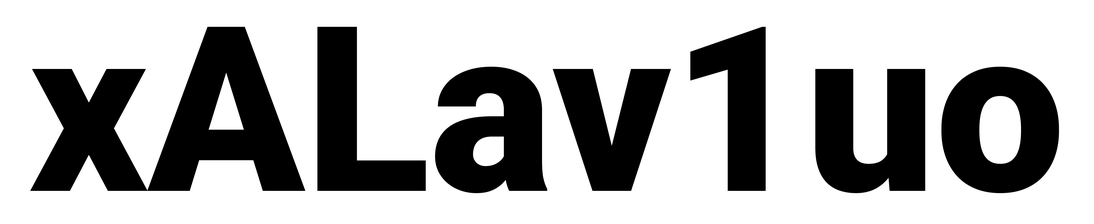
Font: Roboto_Black